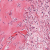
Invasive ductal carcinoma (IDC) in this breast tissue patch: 0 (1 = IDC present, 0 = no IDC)